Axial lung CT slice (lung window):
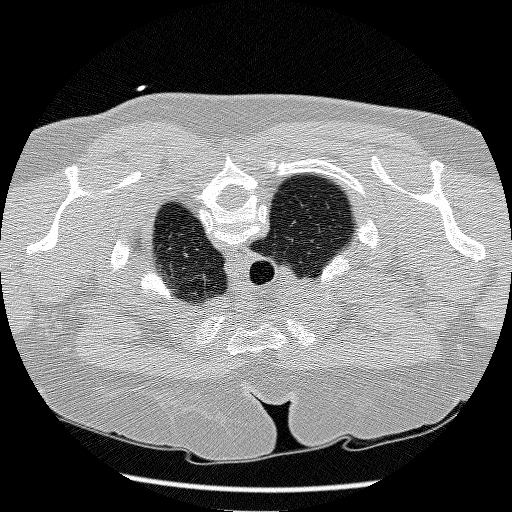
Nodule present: no